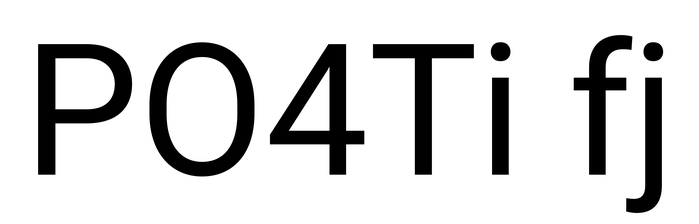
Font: Roboto_Regular